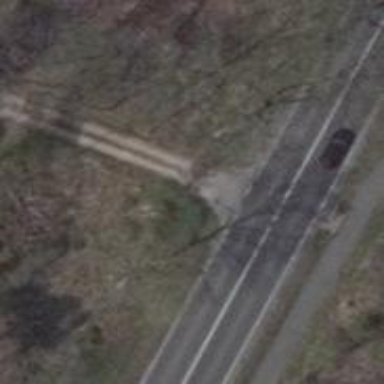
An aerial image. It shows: Road with "give way" sign.